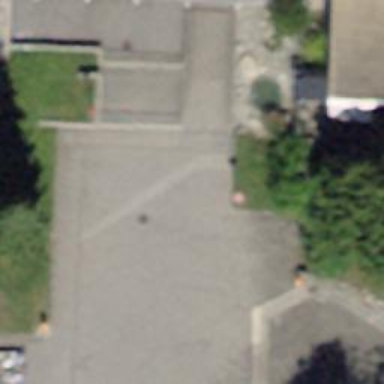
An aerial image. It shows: Asphalt path with no sidewalk.